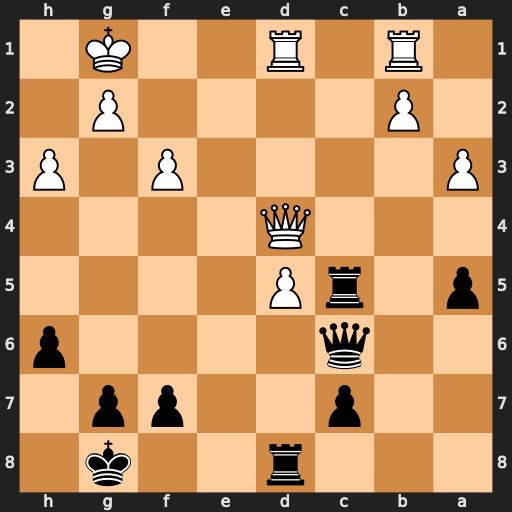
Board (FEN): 3r2k1/2p2pp1/2q4p/p1rP4/3Q4/P4P1P/1P4P1/1R1R2K1
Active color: b
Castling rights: -
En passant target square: -
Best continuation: Rcxd5 Qxd5 Rxd5 Rxd5 Qxd5